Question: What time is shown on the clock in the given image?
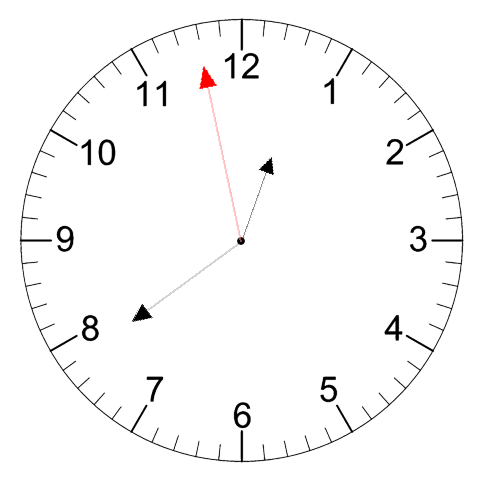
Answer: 12:38:58